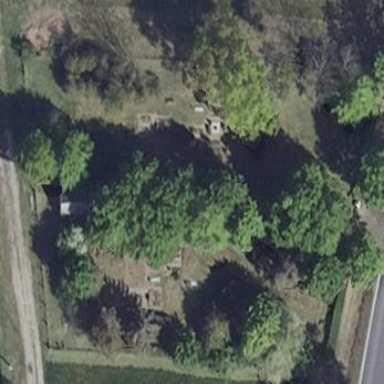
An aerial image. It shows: Cemetery.